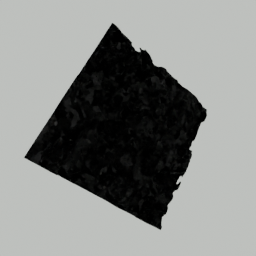
Label: nature